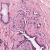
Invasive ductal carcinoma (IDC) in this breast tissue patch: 1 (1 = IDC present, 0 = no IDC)